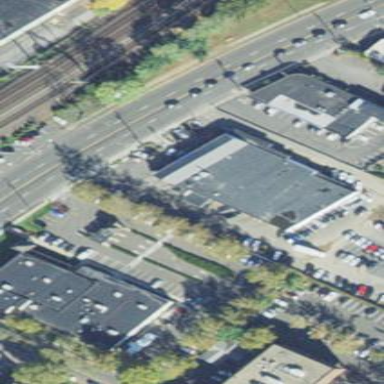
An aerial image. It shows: Building housing car shop.